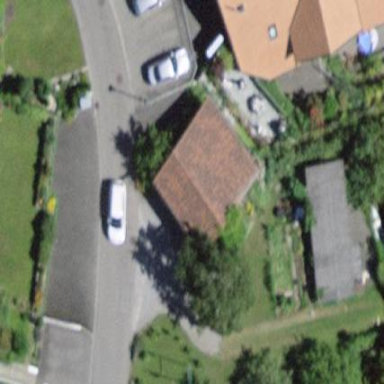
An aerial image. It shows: Garage building.